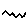
Label: zigzag